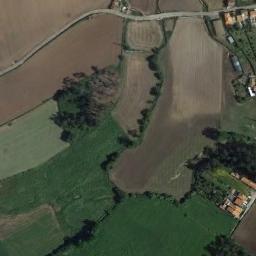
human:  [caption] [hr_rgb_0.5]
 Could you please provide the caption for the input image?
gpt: The bare and green terrace is next to some houses and trees .

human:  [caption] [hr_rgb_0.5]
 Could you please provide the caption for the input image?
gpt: Many green plants are on the terrace .

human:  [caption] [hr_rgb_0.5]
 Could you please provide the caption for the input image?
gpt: There is a row of grey houses beside the terraces .

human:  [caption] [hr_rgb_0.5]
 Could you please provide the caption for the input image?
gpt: Many irregularly shaped brown and green mixed farm fields with several paths and many buildings .

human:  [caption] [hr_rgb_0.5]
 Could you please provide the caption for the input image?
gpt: There are some green terraces and brown ones .